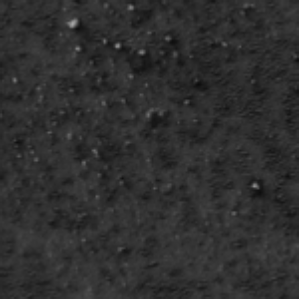
Label: frost